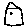
Label: house